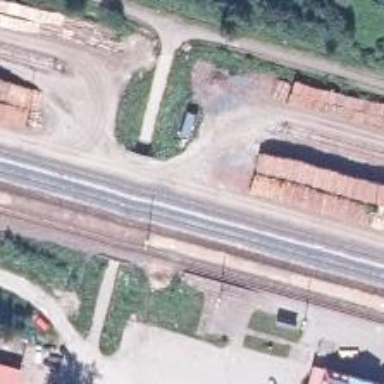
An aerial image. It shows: Continuous rail track.